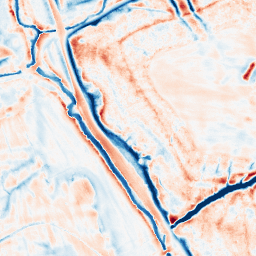
Category: edge_preserving
Decomposition family: bilateral
Decomposition parameters: d: 21
sigma_color: 25
sigma_space: 150
Upsampling method: cubic_catmull_rom
Upsampling parameters: scale: 8
Upsampling scale: 8